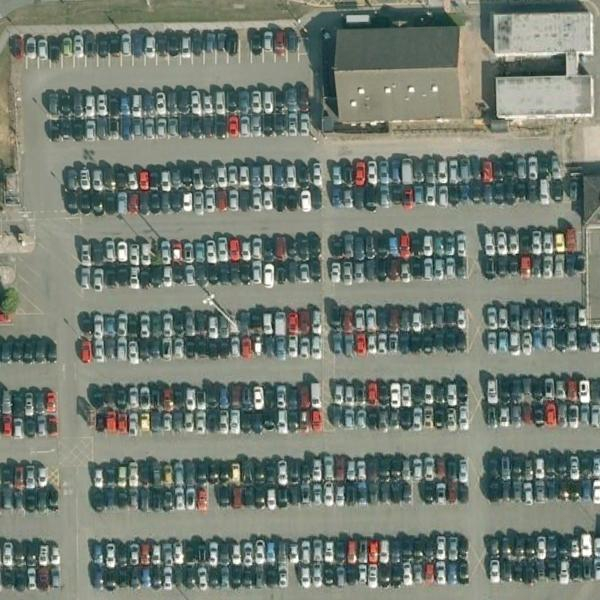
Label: Parking